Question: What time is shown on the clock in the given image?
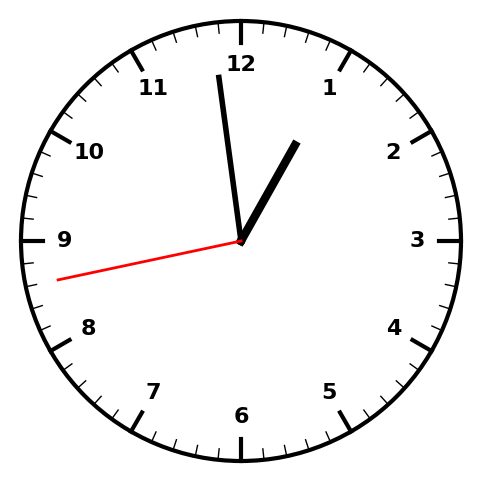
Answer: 12:58:43